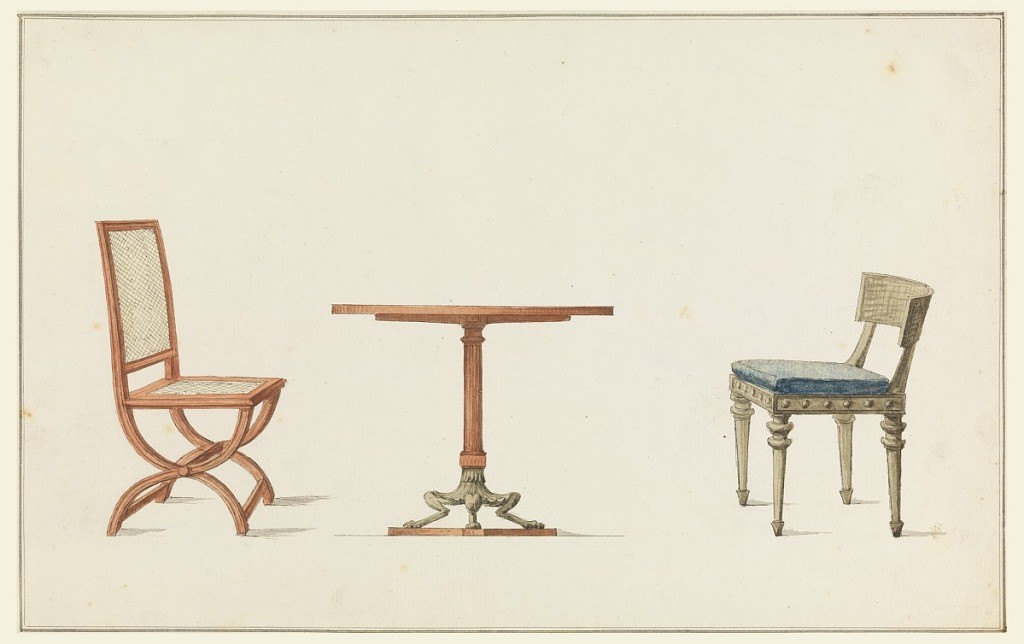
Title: Two Chairs and a Table
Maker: Jean Démosthène Dugourc, French, 1749–1825
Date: ca. 1790
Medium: Brush and watercolor, pen and black ink, graphite on white laid paper
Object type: Drawing
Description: Circular table, fluted column support terminating in bent goat legs. Flanking table, left chair with X-shaped frame, cane seat and back. Right: chair, slightly sloping back rail, blue and ochre patterned seat cushion, tapered legs.